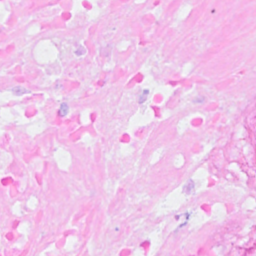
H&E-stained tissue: Breast